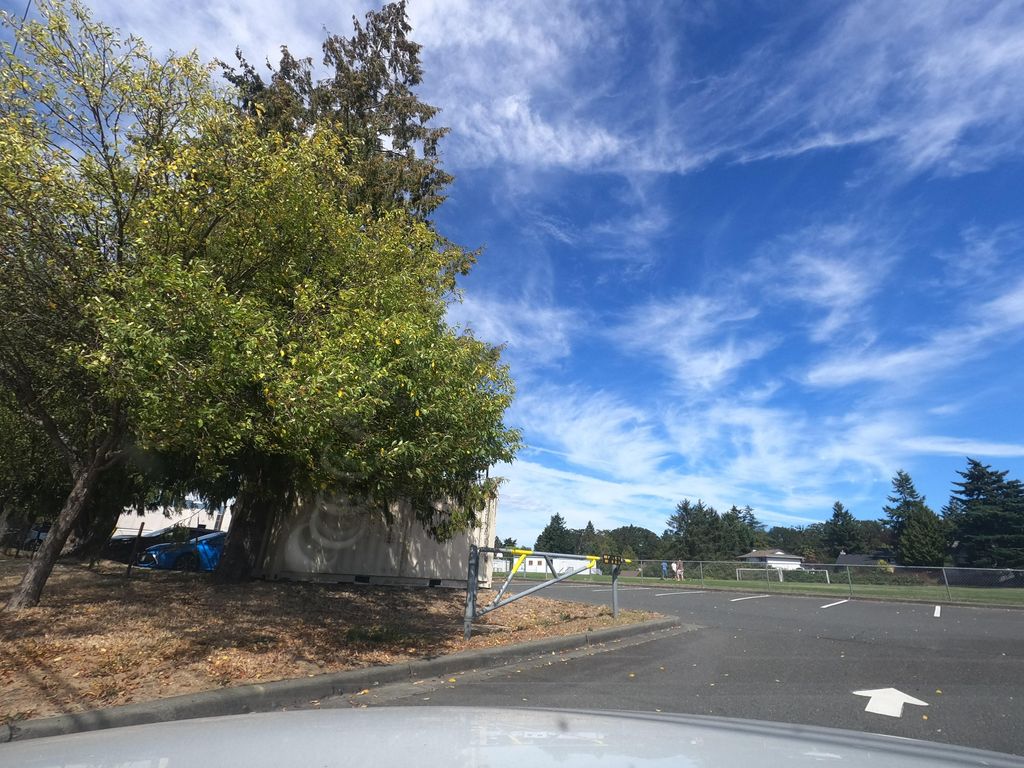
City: victoria